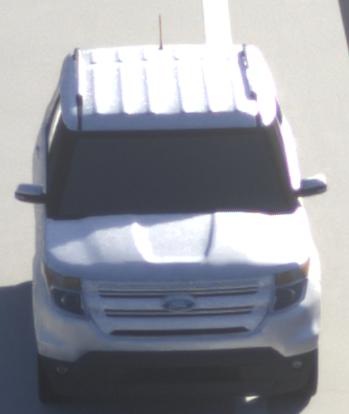
Make: Ford
Model: Explorer
Detailed model: Gen. 5
Model produced from: 2010
Model produced until: 2019
Doors: 5
Color: white
Road condition: dry road
Daytime: morning or afternoon
Contrast: high contrast